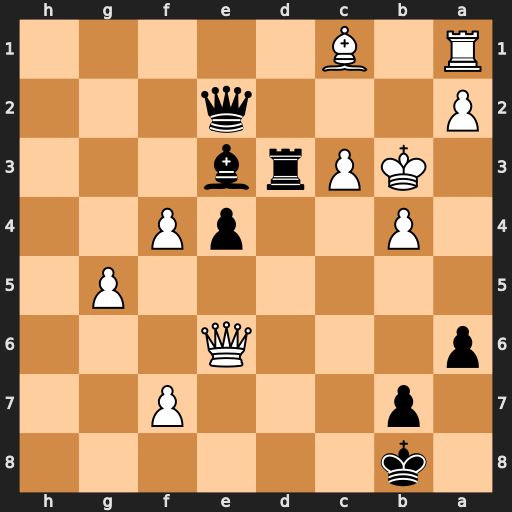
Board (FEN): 1k6/1p3P2/p3Q3/6P1/1P2pP2/1KPrb3/P3q3/R1B5
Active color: b
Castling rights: -
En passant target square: -
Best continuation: Rxc3+ Kxc3 Qd3+ Kb2 Bd4#